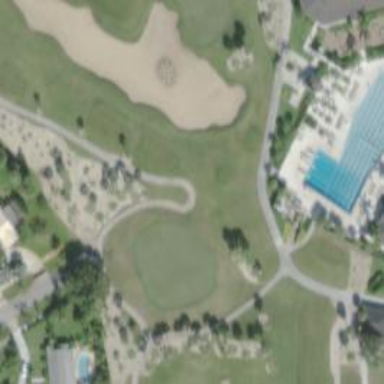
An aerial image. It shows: Footway that serves as golf cart path.